Question: I'm trying to replicate Blood Group as Model as defined in this picture.
.
In my models.py file I had my code to replicate the blood groups like this
'''
class BloodGroup(models.Model):
name = models.CharField(
max_length=3
)
gives = models.ManyToManyField("self")
receives = models.ManyToManyField("self")
def __str__(self):
return self.name
'''
And in my admin.py file I had registered the model as follows
'''
class BloodGroupAdmin(admin.ModelAdmin):
model = BloodGroup
list_display = ['name', 'get_gives', 'get_receives']
def get_gives(self, obj):
return ", ".join([item.name for item in obj.gives.all()])
def get_receives(self, obj):
return ", ".join([item.name for item in obj.receives.all()])
admin.site.register(BloodGroup, BloodGroupAdmin)
'''
Initially I created plain BloodGroup objects without their gives and receives attribute by providing just their names alone. Thus I create an object for all 8 types. Then as I added relationships to each object I found that adding gives or receives for one object affects other objects gives and receives too, making it impossible to replicate the structure in image.
<URL>
1. How do I define relationships, without affecting other objects?
2. In my admin site, I see field names as "get_gives" and "get_receives". How would i make the admin page show field names as "gives" and "receives" but still displaying objects as strings like the image below?
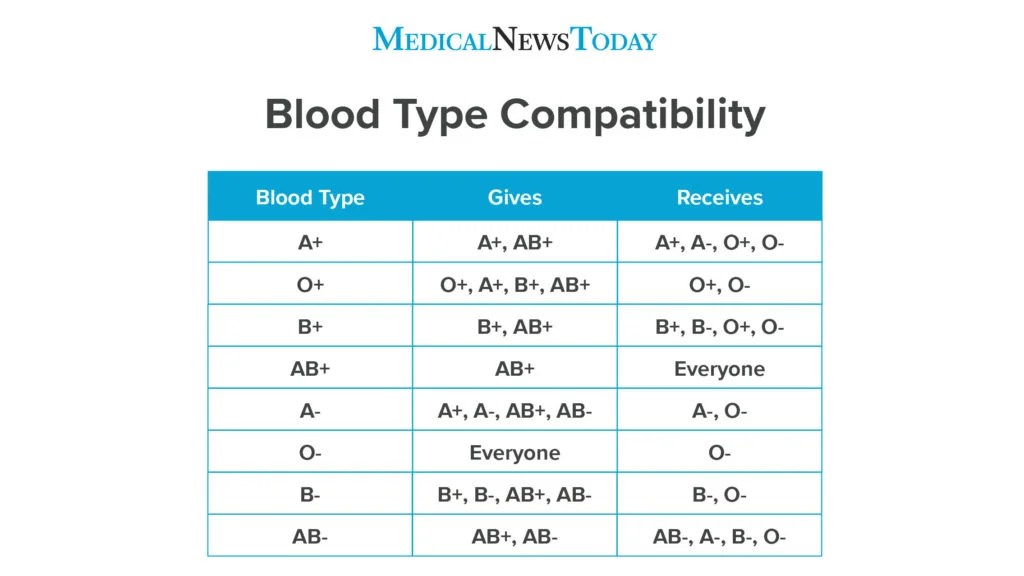
Answer: , probably it is better to have only one relation 'gives'. 'receives' can be found from <URL>. Like this:
'''
class BloodGroup(models.Model):
name = models.CharField(
max_length=3
)
gives = models.ManyToManyField("self", related_name="receives", symmetrical=False)
'''
Then you only need to add objects to 'gives'. 'receives' will be generated automatically.
, add 'short_description' attribute to function(<URL>. Like this:
'''
get_gives.short_description = 'Gives'
get_receives.short_description = 'Receives'
'''